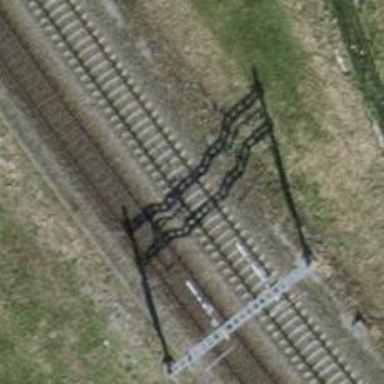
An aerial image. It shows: Single railway track with electrification through contact line.